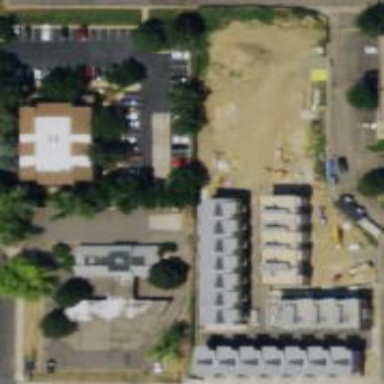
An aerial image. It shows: Buildings nearly complete.